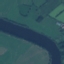
Land use / land cover class: River